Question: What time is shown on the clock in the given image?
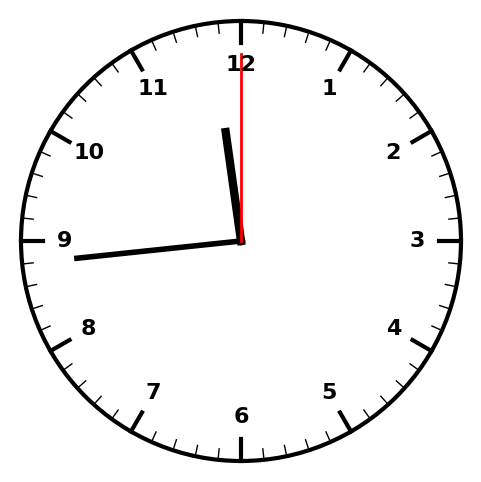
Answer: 11:44:00